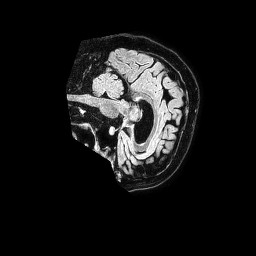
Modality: FLAIR
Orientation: sagittal
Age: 63
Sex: male
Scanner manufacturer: philips
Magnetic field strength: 1.5 T
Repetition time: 4.8 s
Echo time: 0.3 s